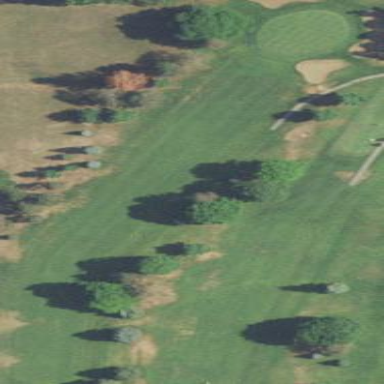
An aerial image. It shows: Golf fairway surrounded by grass.